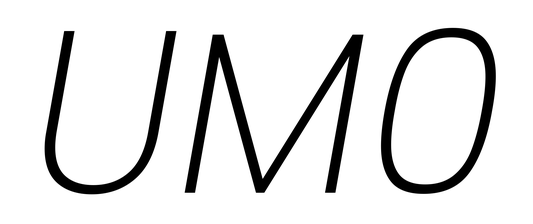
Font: Poppins-ExtraLightItalic